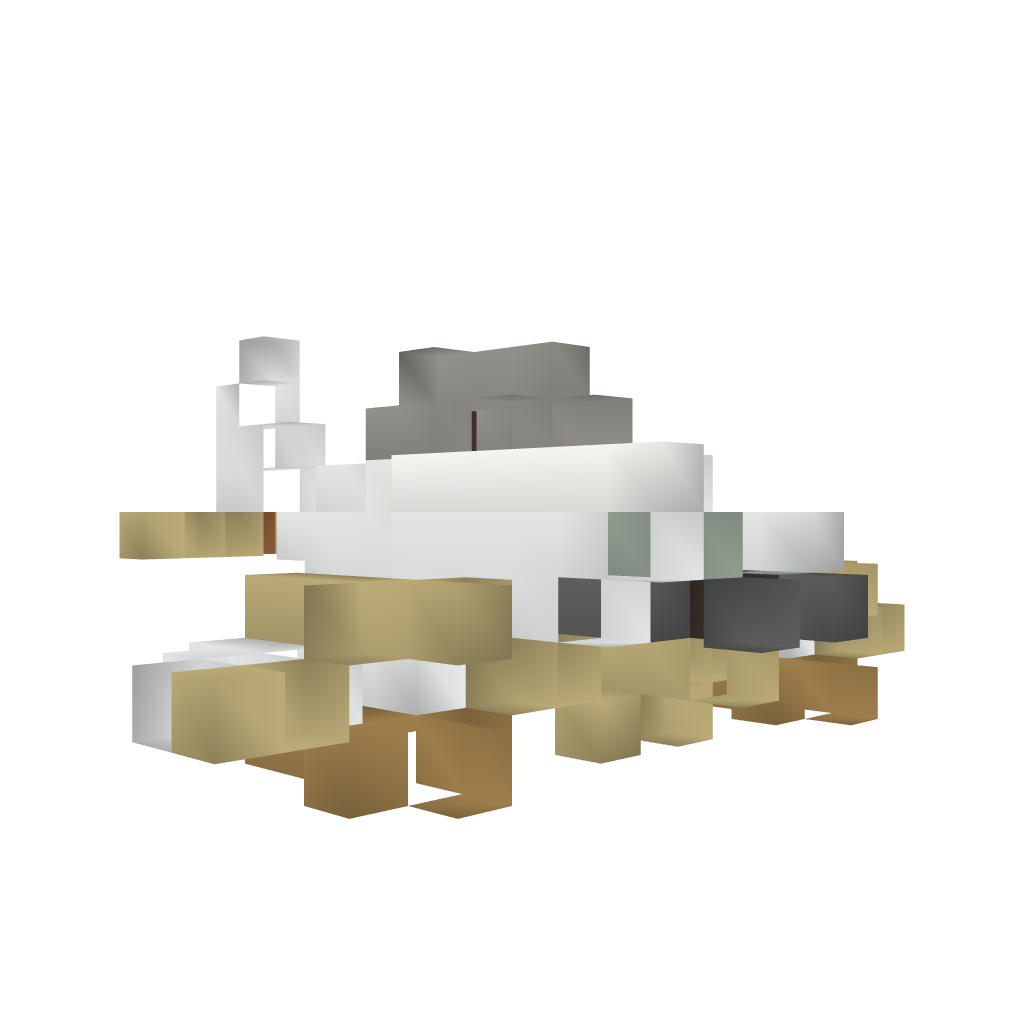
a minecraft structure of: Fighter Kn 101 A